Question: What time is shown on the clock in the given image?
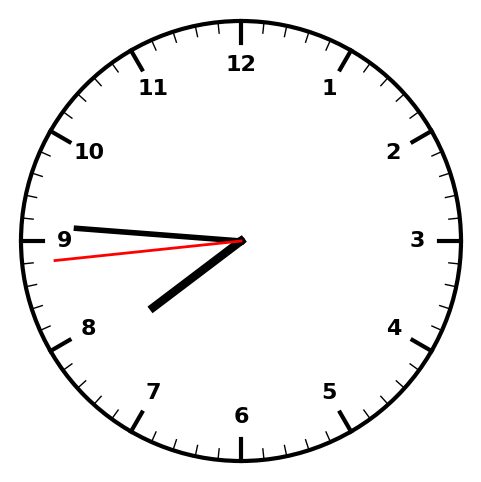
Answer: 07:45:44